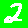
Digit: 2